Field crop: maize
Growth stage: 2
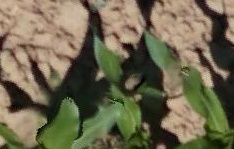
Species: maize